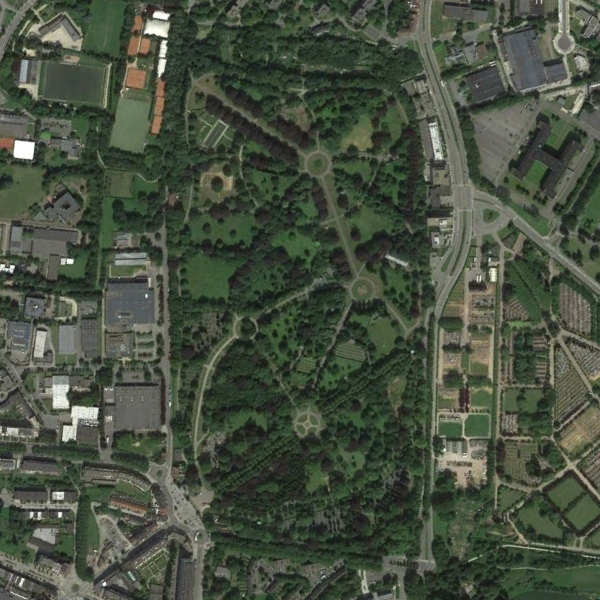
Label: Park